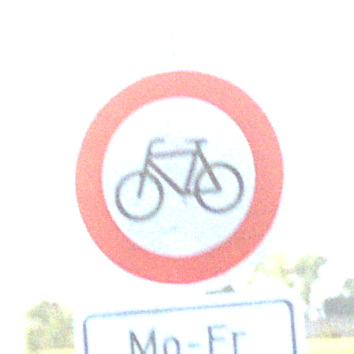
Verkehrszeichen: VerbotRadverkehr
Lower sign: ZeitangabenMitBeschraenkungAufWochentage2
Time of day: MorningAfternoon
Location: Outdoor (Nature)
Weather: Clear
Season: NotSpecified
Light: Natural